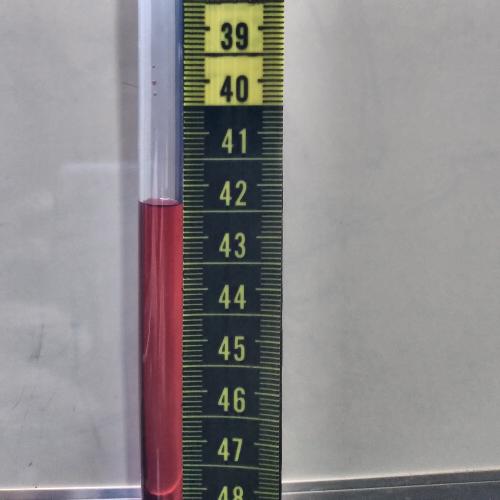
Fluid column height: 42.3 cm